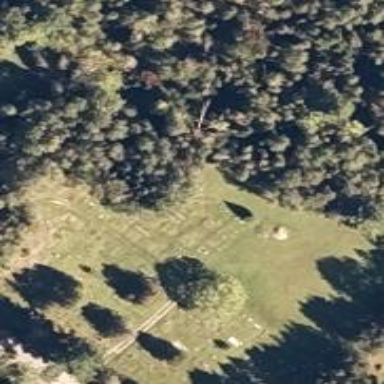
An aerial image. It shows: Cemetery.